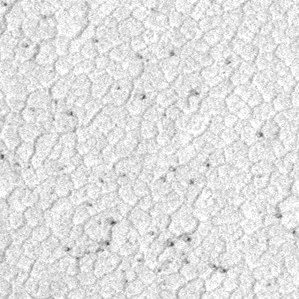
Label: frost